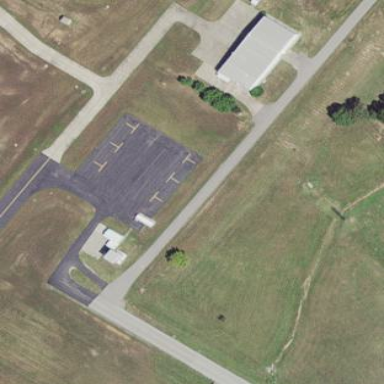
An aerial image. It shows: Apron at the airport.